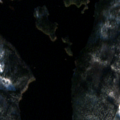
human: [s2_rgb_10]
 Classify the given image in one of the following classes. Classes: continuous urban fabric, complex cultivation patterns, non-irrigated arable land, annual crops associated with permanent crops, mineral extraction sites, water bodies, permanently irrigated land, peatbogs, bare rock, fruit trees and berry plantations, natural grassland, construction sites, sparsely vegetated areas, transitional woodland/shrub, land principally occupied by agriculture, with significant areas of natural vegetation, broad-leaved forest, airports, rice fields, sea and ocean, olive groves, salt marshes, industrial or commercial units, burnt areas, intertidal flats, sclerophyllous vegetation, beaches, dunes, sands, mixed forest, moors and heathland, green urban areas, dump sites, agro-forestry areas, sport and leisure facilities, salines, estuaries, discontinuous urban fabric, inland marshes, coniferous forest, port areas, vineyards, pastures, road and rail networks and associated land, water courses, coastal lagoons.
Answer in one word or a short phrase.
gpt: coniferous forest, mixed forest, water bodies